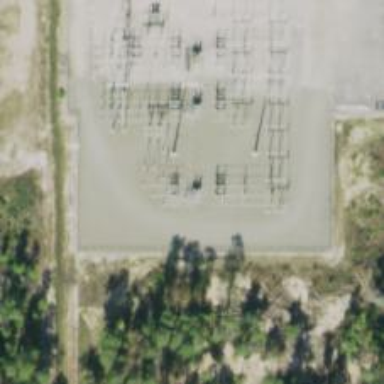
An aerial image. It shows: Switch for power supply.